Question: I'd like to enable horizontal scroll on my table using Jquery Template.
The table structure (HTML) is :
'''
<div class="col-sm-12">
<div class="shadow-wrapper">
<div class="tag-box tag-box-v1 box-shadow shadow-effect-2 km-table-container">
<script id="tblScriptMember" type="text/x-jquery-tmpl">
<tr class="pointer">
<td>${MemberCode}</td>
<td>${MemberName}</td>
<td>${MemberCardNo}</td>
<td class="text-center">{{if MemberType == 'A'}}
<input type="checkbox" checked="checked" disabled="disabled">
{{else}}
<input type="checkbox" disabled="disabled">
{{/if}}
</td>
<td>${MemberNIK}</td>
<td>${ClientCode}</td>
<td>${ClientName}</td>
<td>${MemberRegistDate}</td>
<td>${MemberBirthDate}</td>
<td>${MemberEffStartDate}</td>
<td>${MemberEffEndDate}</td>
<td>${MemberModifiedDate}</td>
<td>${MemberModifiedBy}</td>
</tr>
</script>
<table id="tblMember" class="table table-striped table-hover table-nomargin table-bordered lookup-table" style="width:1000px">
<thead>
<tr>
<th data-field-name='MemberCode' data-sort="asc" title="Sort Member Code">Member Code</th>
<th data-field-name='MemberName' data-sort="asc" title="Sort Member Name">Member Name</th>
<th data-field-name='MemberCardNo' data-sort="asc" title="Sort Member Card">Member Card No</th>
<th data-field-name='MemberType' data-sort="asc" title="Sort Employee Status" style="width: 20px" class="text-center">Employee</th>
<th data-field-name='ClientCode' data-sort="asc" title="Sort Client Code">Client Code</th>
<th data-field-name='ClientName' data-sort="asc" title="Sort Client Name">Client Name</th>
<th data-field-name='MemberRegistDate' data-sort="asc" title="Sort Join Date">Register Date</th>
<th data-field-name='MemberBirthDate' data-sort="asc" title="Sort Member Birthdate">Birth Date</th>
<th data-field-name='MemberEffStartDate' data-sort="asc" title="Sort Member Start Date">Eff Start Date</th>
<th data-field-name='MemberEffEndDate' data-sort="asc" title="Sort Member End Date">Eff End Date</th>
<th data-field-name='MemberModifiedDate' data-sort="asc" title="Sort Member Modified Date">Modified Date</th>
<th data-field-name='MemberModifiedBy' data-sort="asc" title="Sort Member Modifier">Modified By</th>
</tr>
</thead>
<tbody id="resultDataMember">
</tbody>
</table>
</div>
'''
as you can see it running <URL>.
I have tried the <URL>, using two wrapper, but my main display become un-clean and not consistent, even my tables exceeded my main display.
Would you recommend me the solution? How I can do this with this table template? Changing my table template is not my solution, because I have another function triggered within this table template events.
Very big thanks to @CerlinBoss
The only left question here is, .
There is , take a look at my firebug component focus..
As you can see on this screen shot:

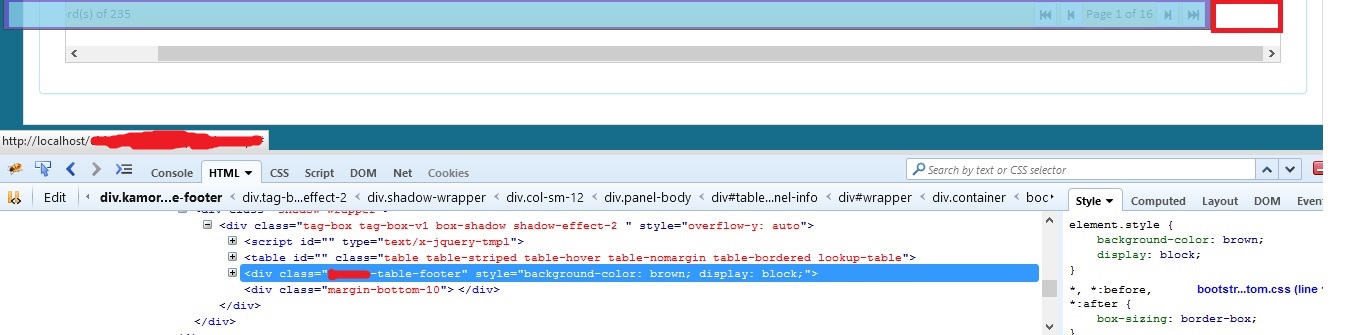
Answer: add 'overflow-y:auto' for 'shadow-wrapper'
For the space issue just check if there is any 'padding' or 'margin' is set.
UPDATE:
A jquery solution would be
'''
$(document).ready(function(){
$('.kamoro-table-footer').css('width',$('#tblMember').width() + "px");
})
'''